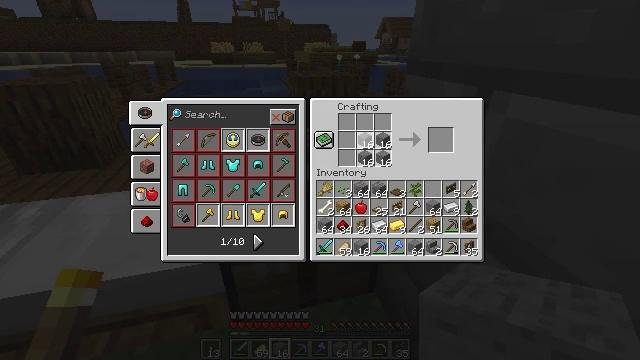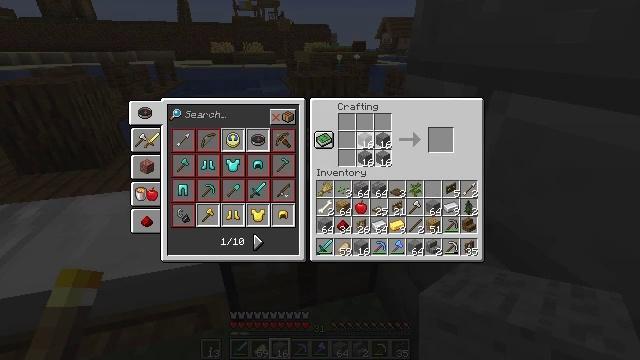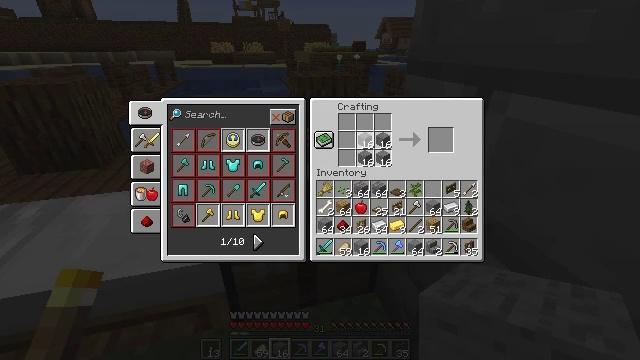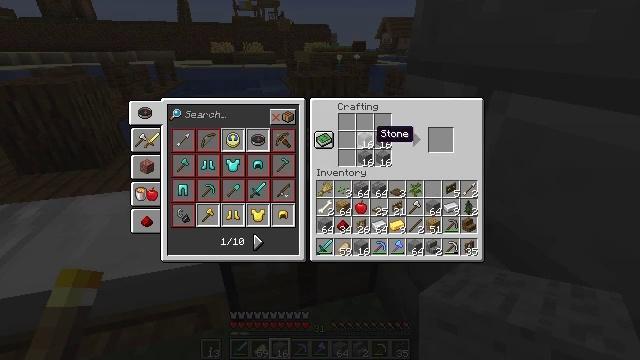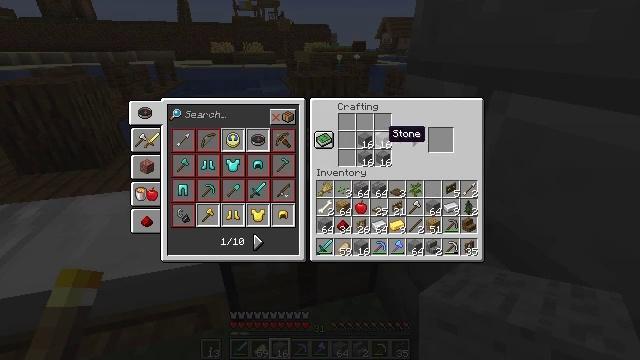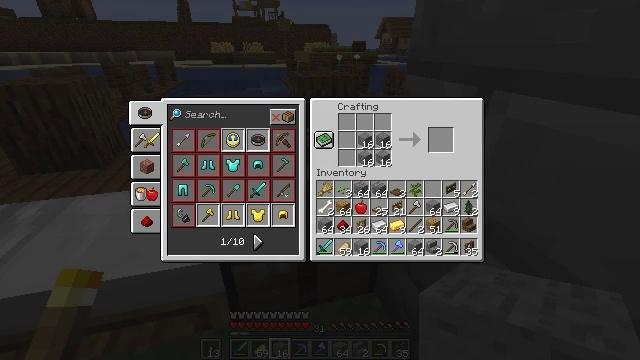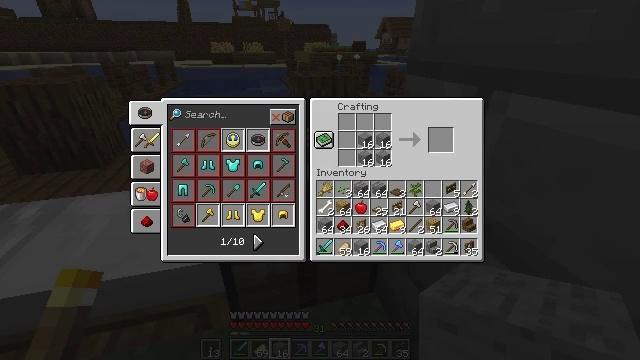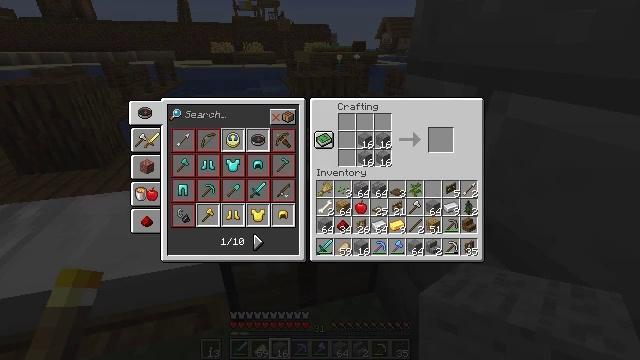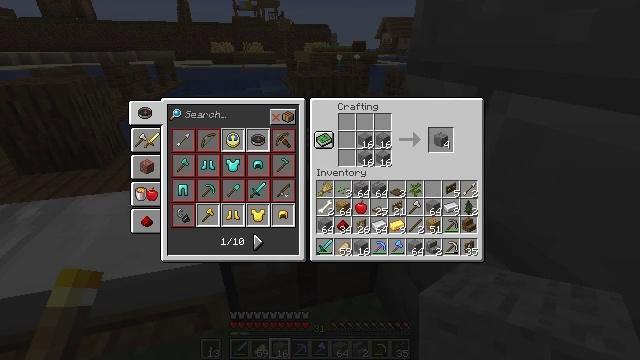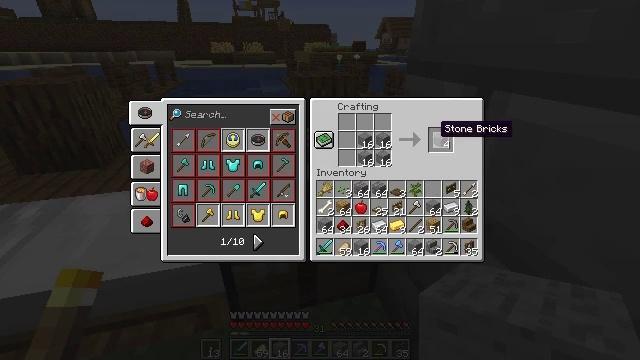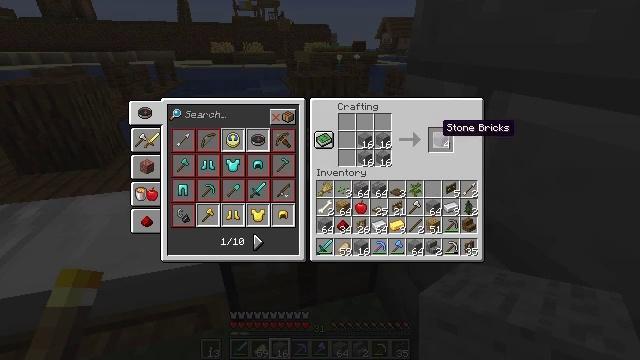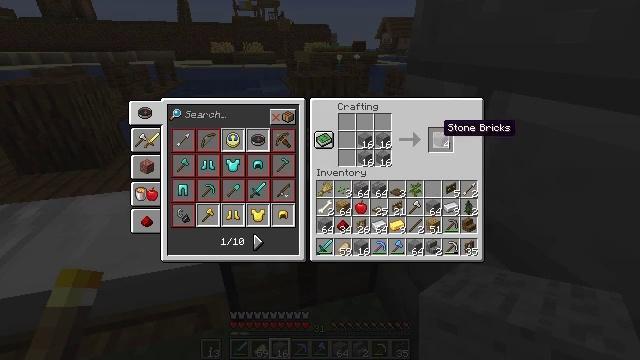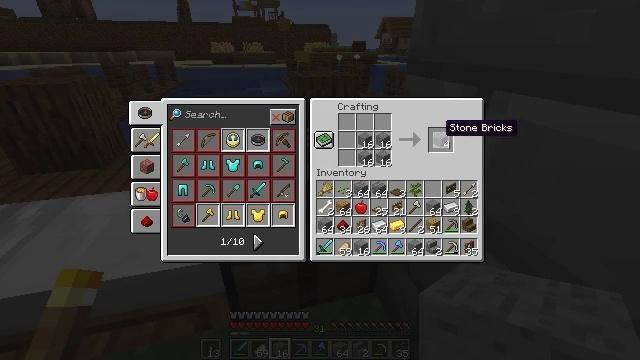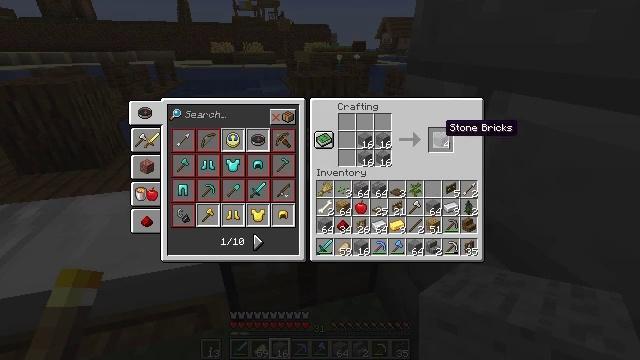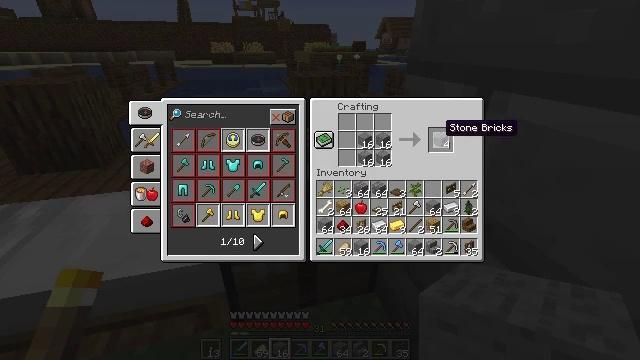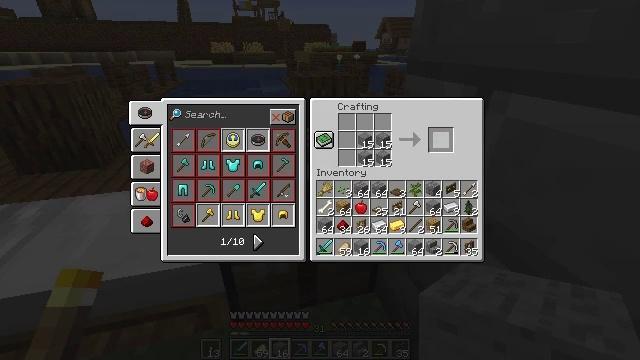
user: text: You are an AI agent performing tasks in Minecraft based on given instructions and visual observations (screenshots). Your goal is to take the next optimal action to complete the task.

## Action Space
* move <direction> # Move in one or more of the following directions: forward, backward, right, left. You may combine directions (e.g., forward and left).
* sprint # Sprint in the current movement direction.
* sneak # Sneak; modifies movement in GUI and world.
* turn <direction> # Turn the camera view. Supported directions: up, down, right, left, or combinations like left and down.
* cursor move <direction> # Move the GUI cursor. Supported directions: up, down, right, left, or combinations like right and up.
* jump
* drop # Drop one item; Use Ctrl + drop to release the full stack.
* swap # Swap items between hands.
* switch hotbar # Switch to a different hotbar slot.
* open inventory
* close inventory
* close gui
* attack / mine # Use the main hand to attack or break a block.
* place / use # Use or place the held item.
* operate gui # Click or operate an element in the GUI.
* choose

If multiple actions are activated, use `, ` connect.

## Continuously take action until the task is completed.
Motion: motion action
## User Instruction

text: Open the crafting table to make stone bricks.
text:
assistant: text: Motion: operate gui
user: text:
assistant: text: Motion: operate gui
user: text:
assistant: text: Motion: no_op
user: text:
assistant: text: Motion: cursor move right
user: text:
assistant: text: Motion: cursor move right
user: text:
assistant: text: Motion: cursor move right
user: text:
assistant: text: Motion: cursor move right
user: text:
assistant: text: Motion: sneak
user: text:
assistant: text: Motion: sneak
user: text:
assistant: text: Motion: sneak
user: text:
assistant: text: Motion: sneak
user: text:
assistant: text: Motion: sneak
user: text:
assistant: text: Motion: sneak
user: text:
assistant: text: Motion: sneak
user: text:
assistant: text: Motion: sneak, operate gui
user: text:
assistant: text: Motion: sneak, operate gui
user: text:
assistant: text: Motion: sneak, operate gui
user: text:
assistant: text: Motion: sneak
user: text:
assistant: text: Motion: sneak
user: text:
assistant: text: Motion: sneak, cursor move down
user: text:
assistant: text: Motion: sneak, cursor move down
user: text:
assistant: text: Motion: sneak, cursor move down
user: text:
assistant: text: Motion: sneak, cursor move down
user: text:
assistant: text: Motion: sneak
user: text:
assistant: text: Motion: no_op
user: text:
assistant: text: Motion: no_op
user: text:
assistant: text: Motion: no_op
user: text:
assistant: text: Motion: no_op
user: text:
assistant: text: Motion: no_op
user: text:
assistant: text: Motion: operate gui